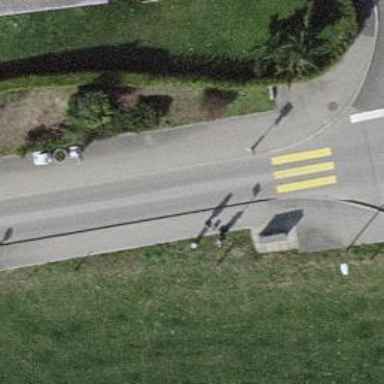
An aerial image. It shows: Platform for public transport is situated by the road.